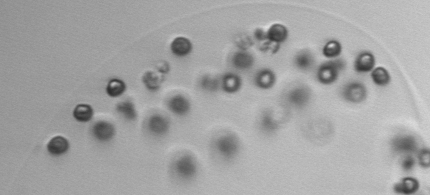
Label: Phaeocystis